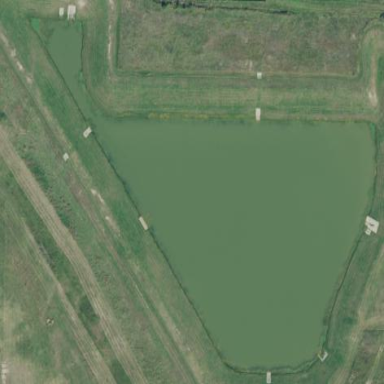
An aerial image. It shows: Detention basin filled with water.